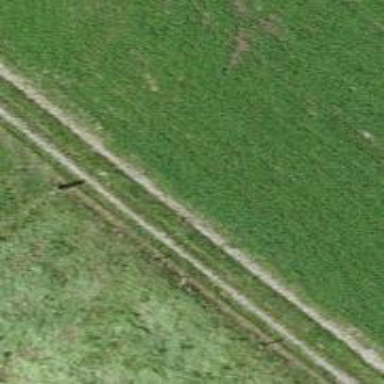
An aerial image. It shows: Track with earth surface. The track type is grade 5.